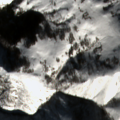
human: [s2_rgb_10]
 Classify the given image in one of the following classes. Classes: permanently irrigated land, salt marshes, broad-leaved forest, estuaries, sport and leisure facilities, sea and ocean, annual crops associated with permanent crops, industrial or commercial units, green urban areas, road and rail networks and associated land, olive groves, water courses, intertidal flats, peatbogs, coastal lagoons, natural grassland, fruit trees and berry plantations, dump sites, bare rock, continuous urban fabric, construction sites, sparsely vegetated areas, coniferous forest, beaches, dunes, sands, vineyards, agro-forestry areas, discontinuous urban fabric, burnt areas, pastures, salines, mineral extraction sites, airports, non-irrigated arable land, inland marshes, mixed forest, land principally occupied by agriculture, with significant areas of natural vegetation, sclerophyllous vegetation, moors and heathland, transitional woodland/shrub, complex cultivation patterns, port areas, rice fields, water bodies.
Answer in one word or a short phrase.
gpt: broad-leaved forest, natural grassland, transitional woodland/shrub